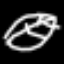
Label: leaf